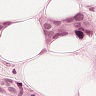
Metastatic tissue present: yes